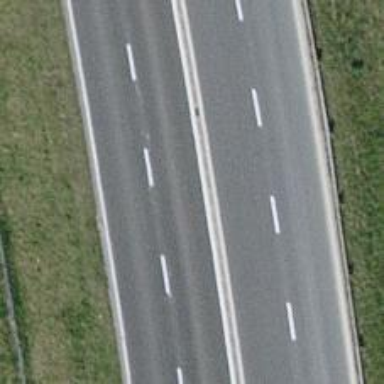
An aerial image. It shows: Asphalt road classified as primary highway.